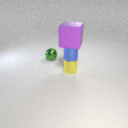
small yellow metal cylinder below large purple rubber cube